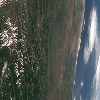
Label: land